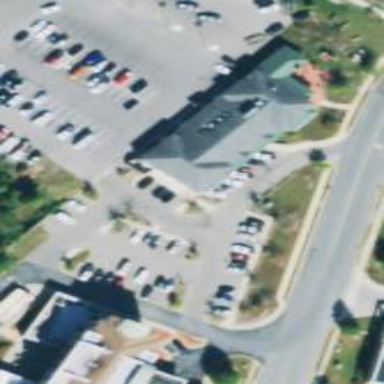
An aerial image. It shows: Gabled-roof retail building.